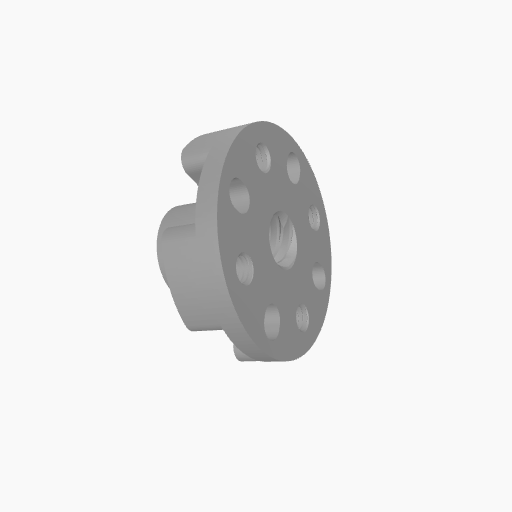
Part: LeadScrewPatternNut